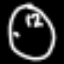
Label: clock